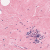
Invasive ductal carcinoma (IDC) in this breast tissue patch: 0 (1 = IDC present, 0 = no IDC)